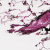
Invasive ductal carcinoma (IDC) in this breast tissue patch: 0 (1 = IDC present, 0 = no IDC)